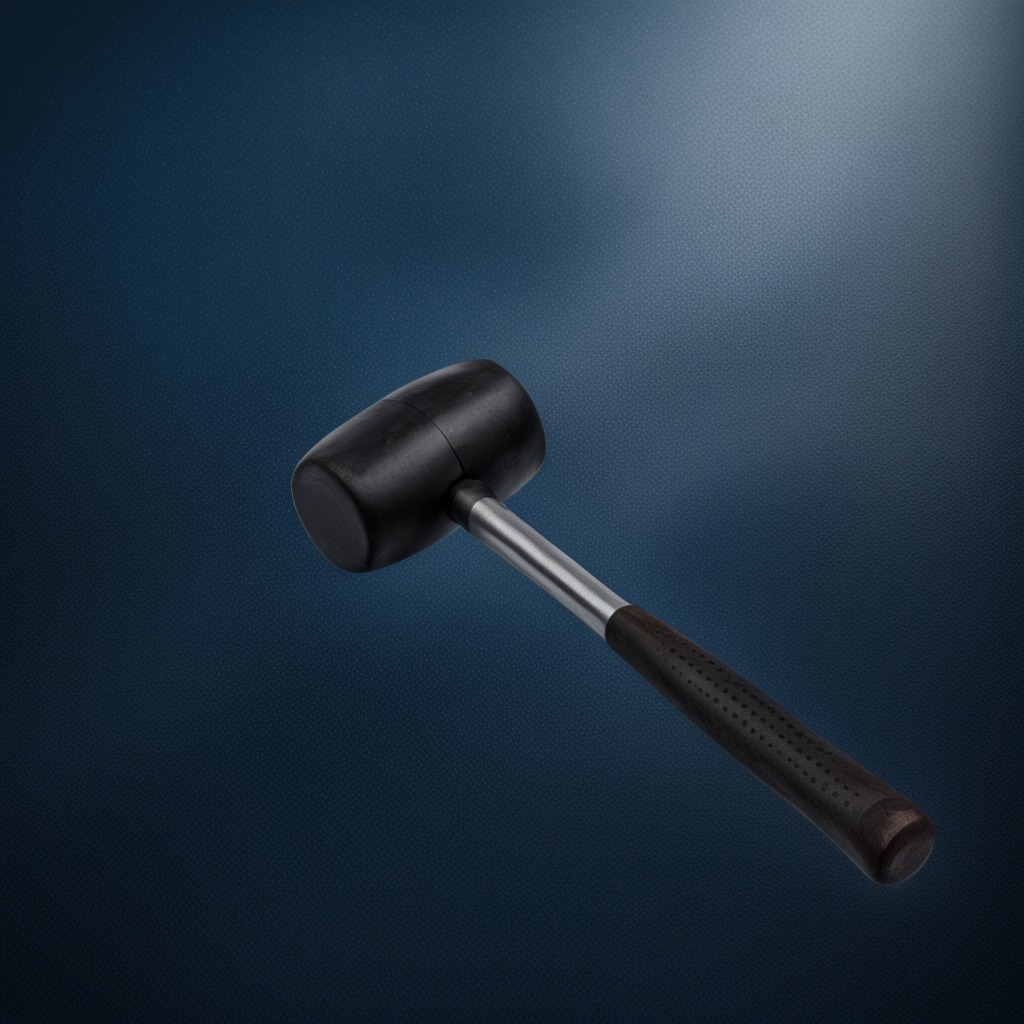
A hammer lies on the granite tabletop.